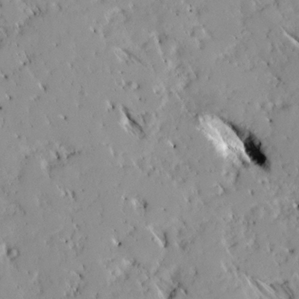
Label: non_frost